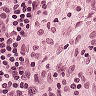
Metastatic tissue present: no